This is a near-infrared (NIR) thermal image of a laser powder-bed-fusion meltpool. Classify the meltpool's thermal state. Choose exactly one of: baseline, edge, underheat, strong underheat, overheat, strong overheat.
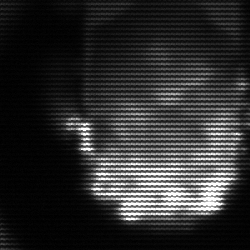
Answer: baseline